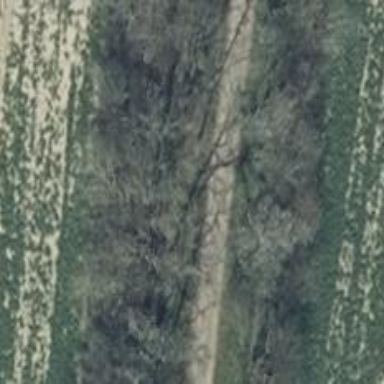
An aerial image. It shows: Row of deciduous broadleaved trees.